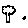
Label: tree